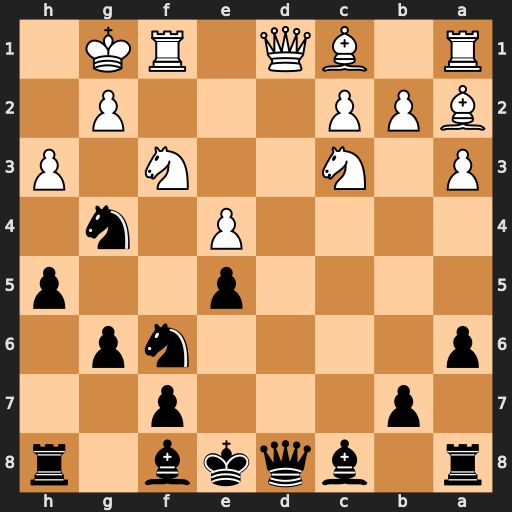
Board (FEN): r1bqkb1r/1p3p2/p4np1/4p2p/4P1n1/P1N2N1P/BPP3P1/R1BQ1RK1
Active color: b
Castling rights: kq
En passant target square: -
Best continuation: Bc5+ Kh1 Qxd1